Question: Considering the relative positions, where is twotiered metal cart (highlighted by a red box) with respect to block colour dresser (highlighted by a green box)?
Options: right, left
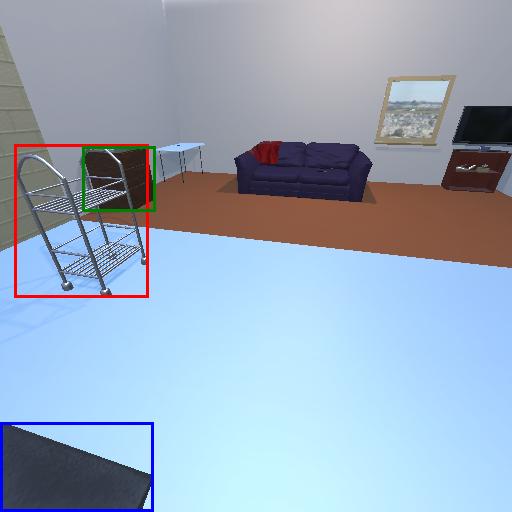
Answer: right